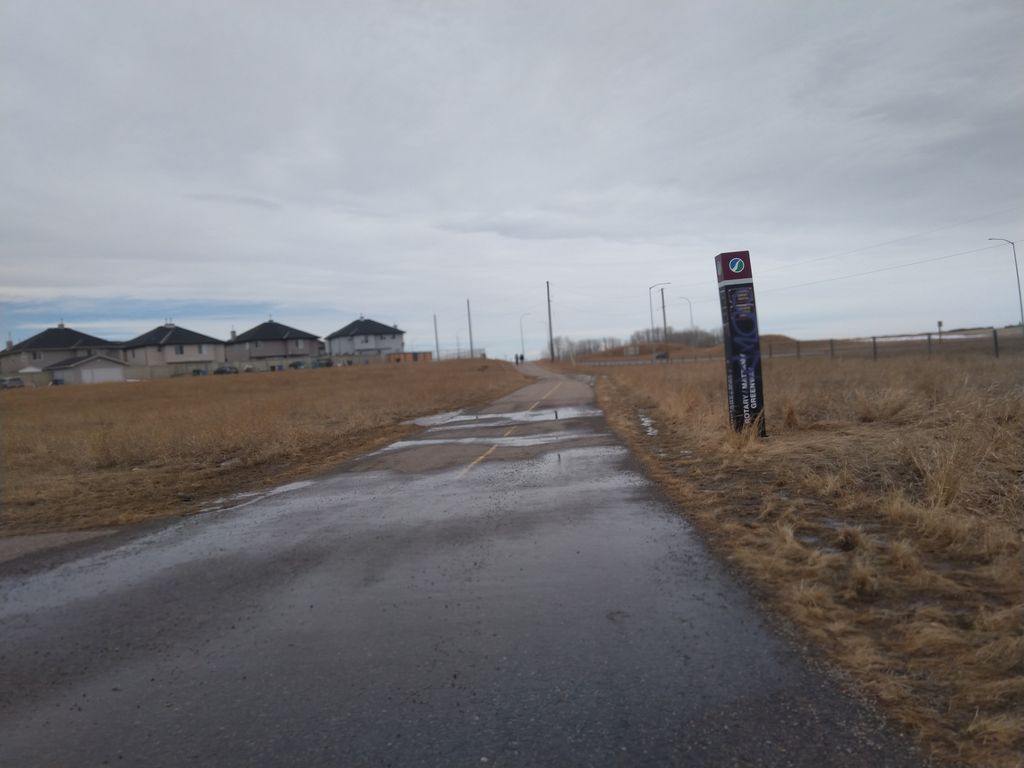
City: calgary